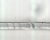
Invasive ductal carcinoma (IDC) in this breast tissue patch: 0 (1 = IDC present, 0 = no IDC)